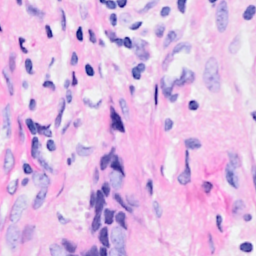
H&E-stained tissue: Breast